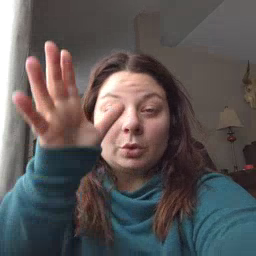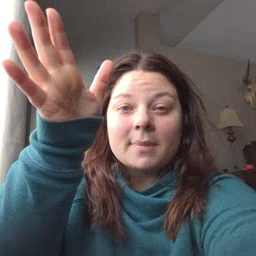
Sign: grandpa